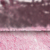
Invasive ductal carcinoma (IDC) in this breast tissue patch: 0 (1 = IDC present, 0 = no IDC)